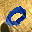
Label: 0